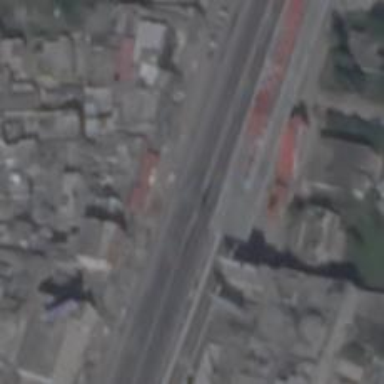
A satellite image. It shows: Primary highway with bridge.